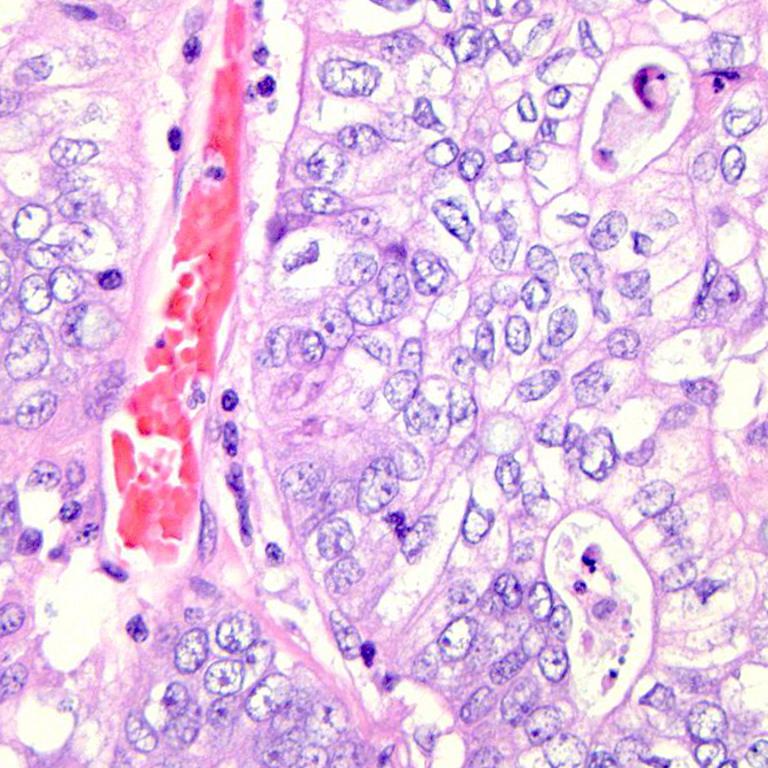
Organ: colon
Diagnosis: adenocarcinomas